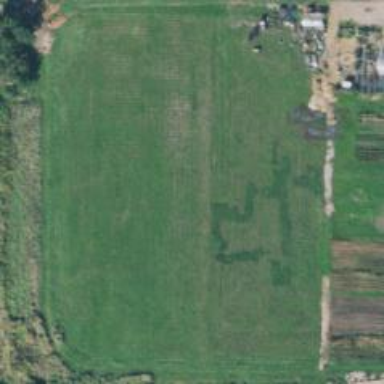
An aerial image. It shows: Historic maze.